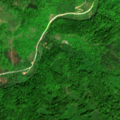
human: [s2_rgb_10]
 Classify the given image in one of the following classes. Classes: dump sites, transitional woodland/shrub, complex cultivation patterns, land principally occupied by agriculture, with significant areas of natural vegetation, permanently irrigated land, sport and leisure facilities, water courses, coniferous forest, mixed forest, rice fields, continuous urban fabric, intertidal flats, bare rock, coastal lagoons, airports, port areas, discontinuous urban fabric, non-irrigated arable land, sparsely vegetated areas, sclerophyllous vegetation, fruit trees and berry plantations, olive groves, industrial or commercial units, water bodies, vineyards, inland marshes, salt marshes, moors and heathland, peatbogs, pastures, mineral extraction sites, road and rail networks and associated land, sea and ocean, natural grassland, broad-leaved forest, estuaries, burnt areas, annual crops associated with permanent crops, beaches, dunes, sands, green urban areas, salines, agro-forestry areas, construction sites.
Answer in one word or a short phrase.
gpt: broad-leaved forest, transitional woodland/shrub